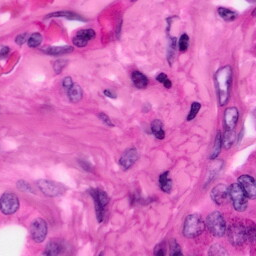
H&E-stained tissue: Pancreatic